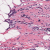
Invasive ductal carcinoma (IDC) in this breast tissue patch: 1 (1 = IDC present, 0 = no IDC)